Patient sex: M
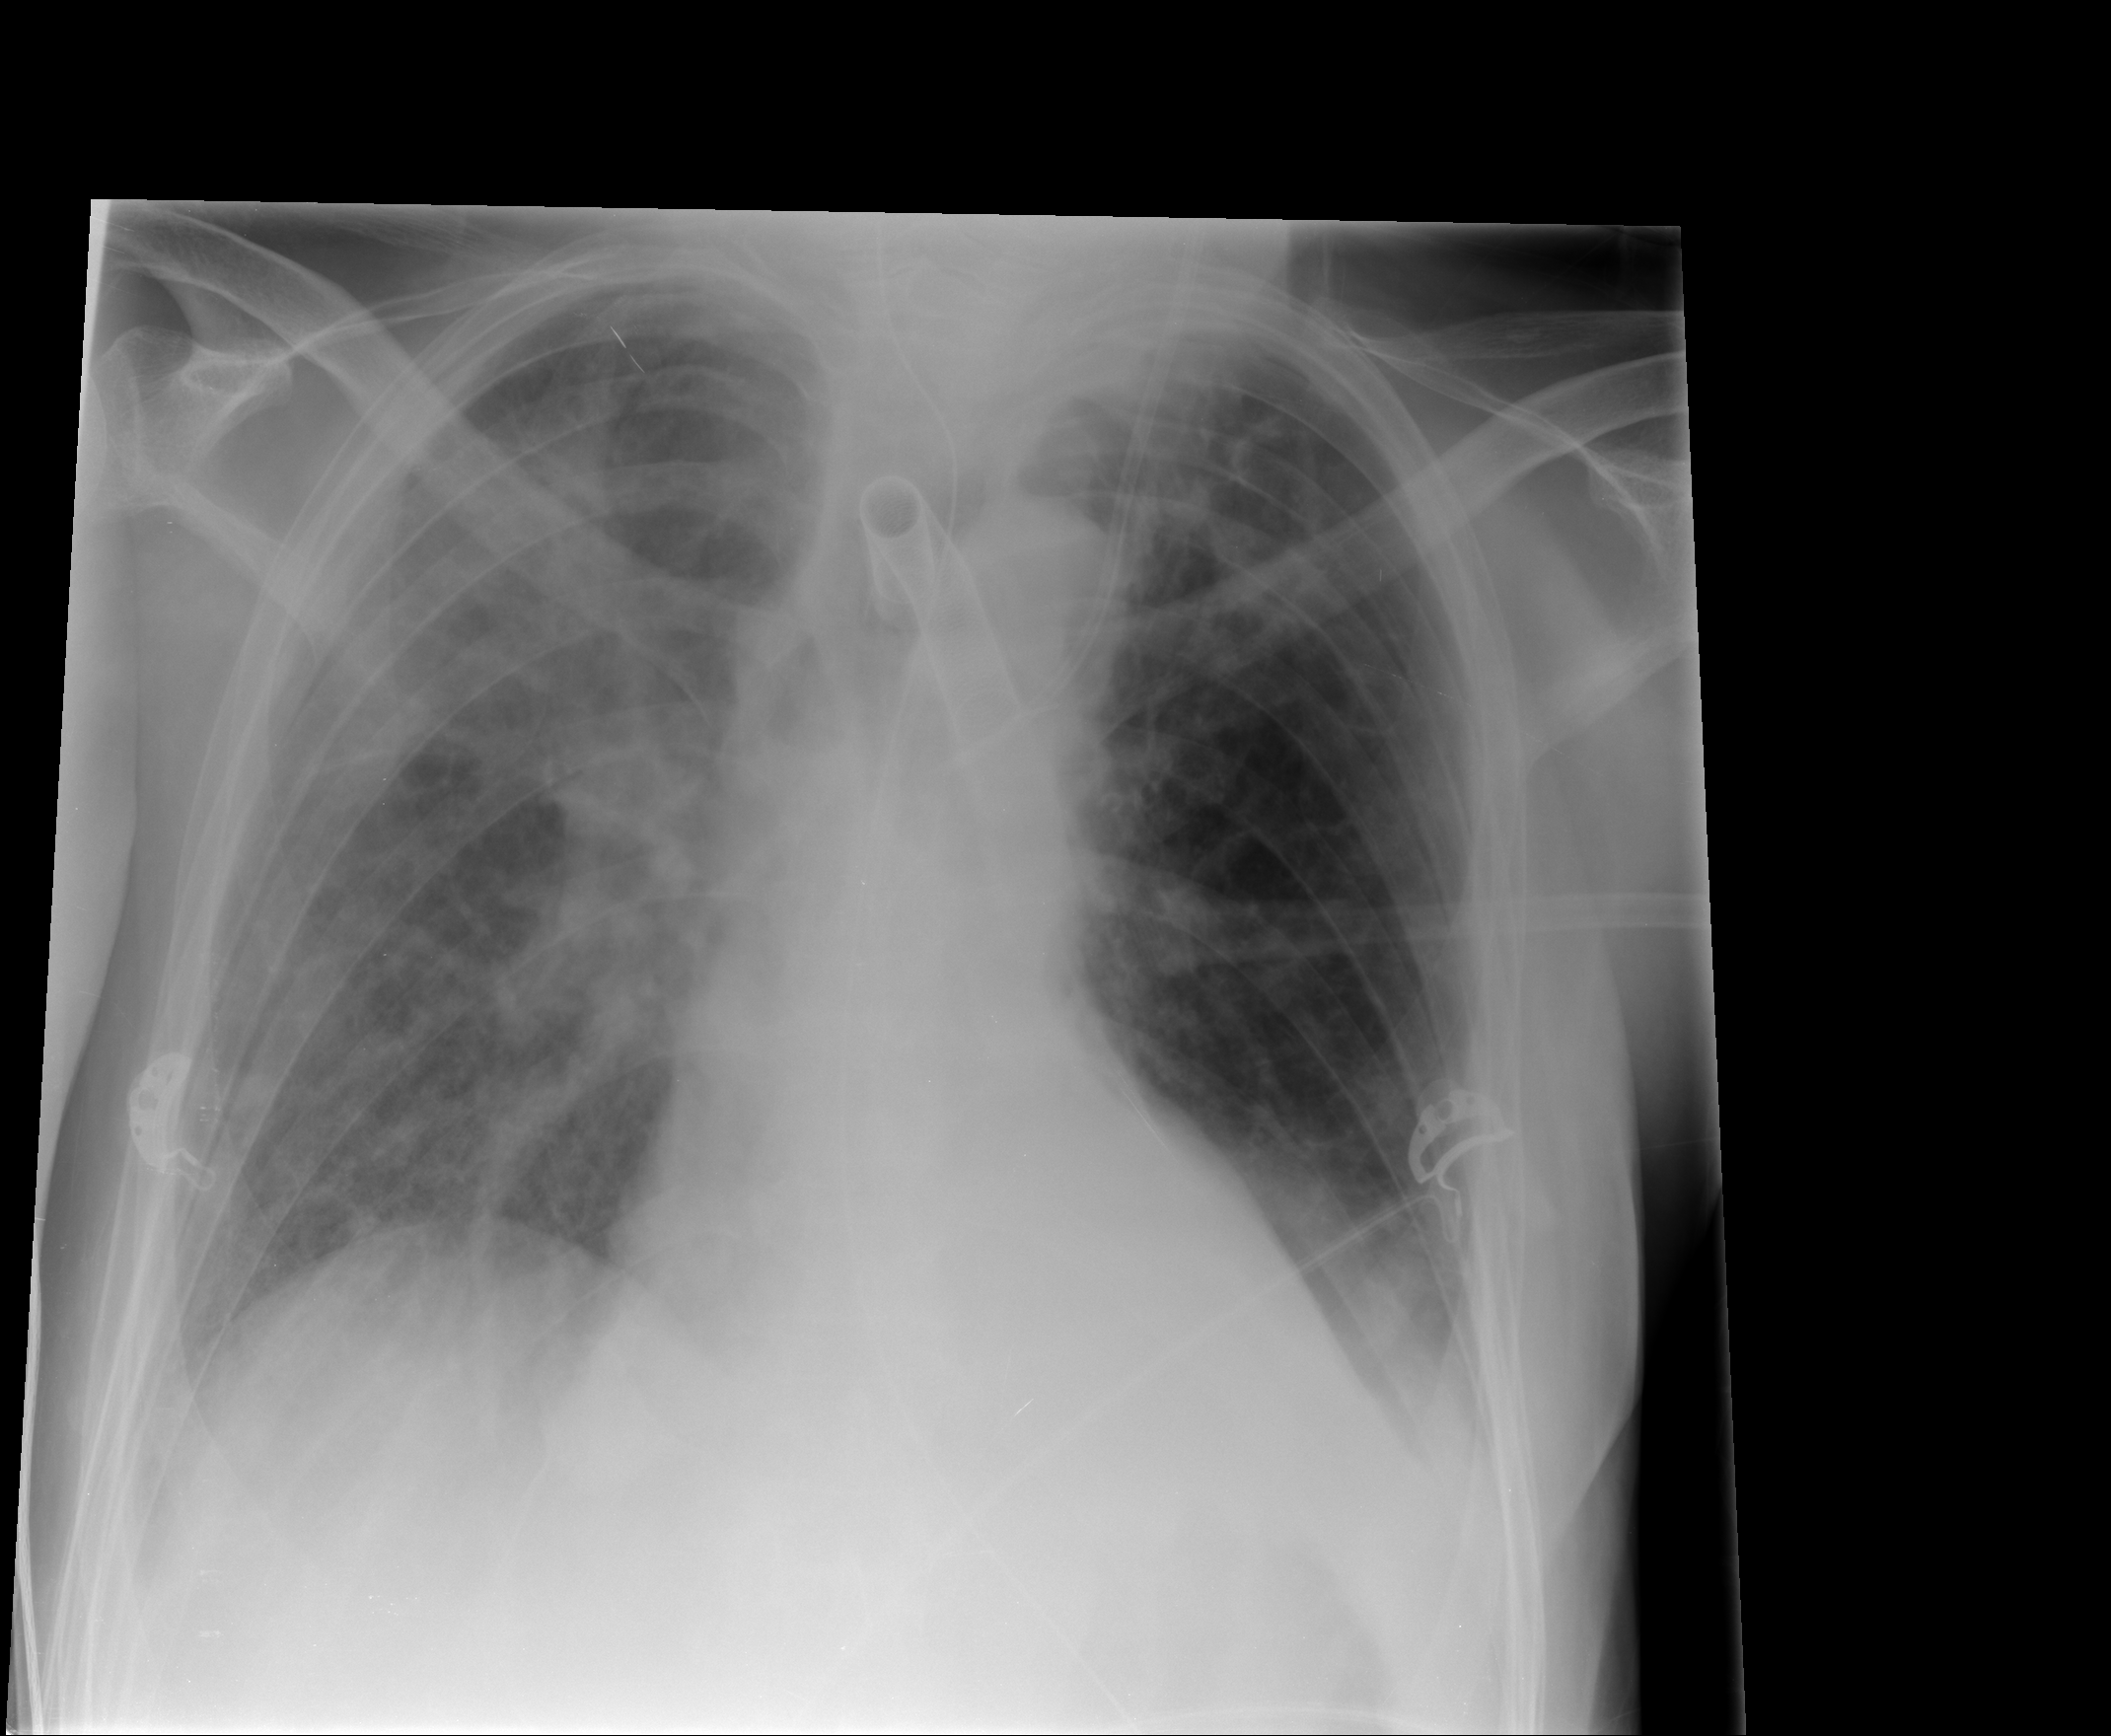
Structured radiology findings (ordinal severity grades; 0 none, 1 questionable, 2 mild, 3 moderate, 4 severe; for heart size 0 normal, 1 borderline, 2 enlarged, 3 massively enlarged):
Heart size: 0
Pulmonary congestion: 2
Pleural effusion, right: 2
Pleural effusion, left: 2
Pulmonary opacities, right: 3
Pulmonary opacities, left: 2
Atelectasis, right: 2
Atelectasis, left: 2